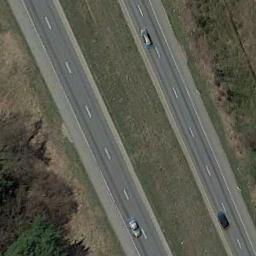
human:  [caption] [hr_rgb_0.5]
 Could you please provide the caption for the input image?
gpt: There are large green lawns and green trees around the freeway, And there are three cars on the freeway .

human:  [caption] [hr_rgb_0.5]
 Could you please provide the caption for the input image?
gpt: The freeway goes through the grass with some trees .

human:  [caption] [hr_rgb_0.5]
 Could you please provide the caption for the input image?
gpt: There is a green field beside the highway .

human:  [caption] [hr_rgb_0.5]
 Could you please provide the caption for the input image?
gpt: Two straight freeways go through the lawn with some trees .

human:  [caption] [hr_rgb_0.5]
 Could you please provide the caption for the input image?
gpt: There are lawns and some trees beside the freeway .